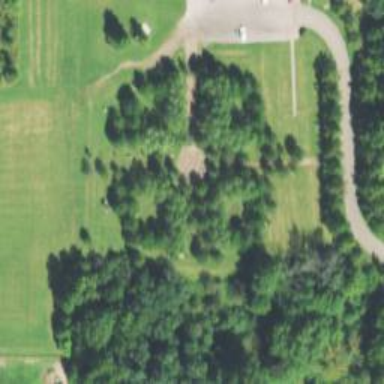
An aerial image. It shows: Memorial site with historic significance.